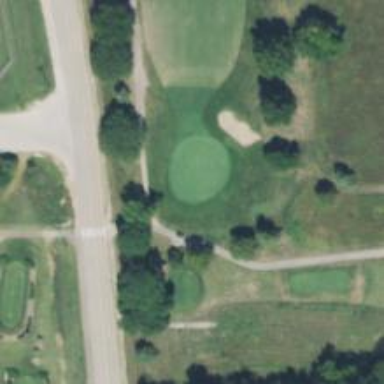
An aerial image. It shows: Golf hole.